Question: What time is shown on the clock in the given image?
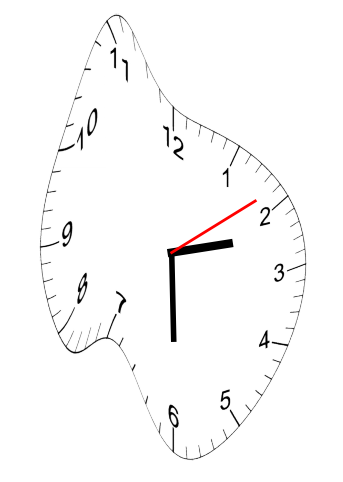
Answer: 02:30:09